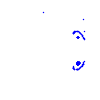
Particle: electron